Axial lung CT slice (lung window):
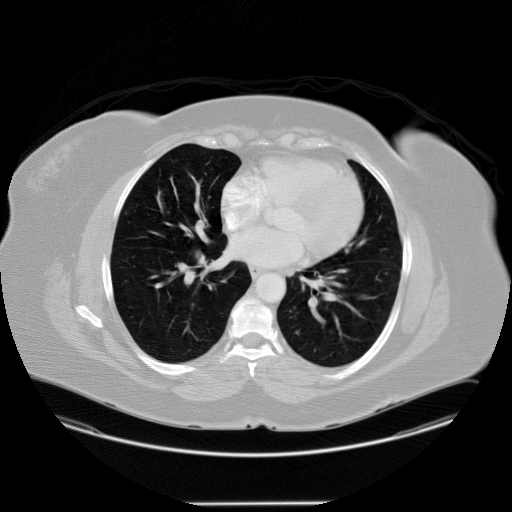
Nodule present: no